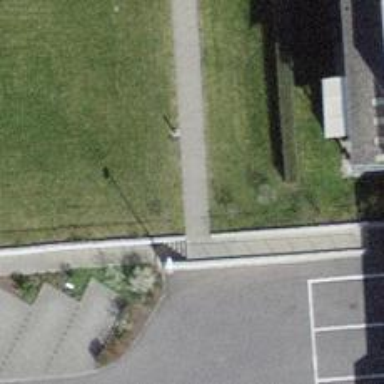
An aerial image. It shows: Road with steps.